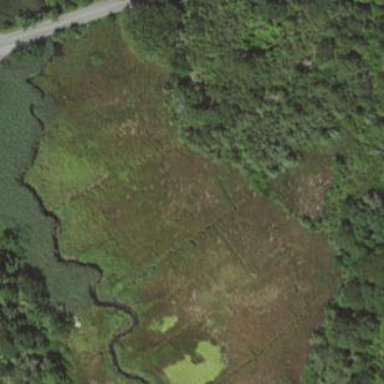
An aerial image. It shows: Beautiful wet meadow natural wetland.